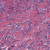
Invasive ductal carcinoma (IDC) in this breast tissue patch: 1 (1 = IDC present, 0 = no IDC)